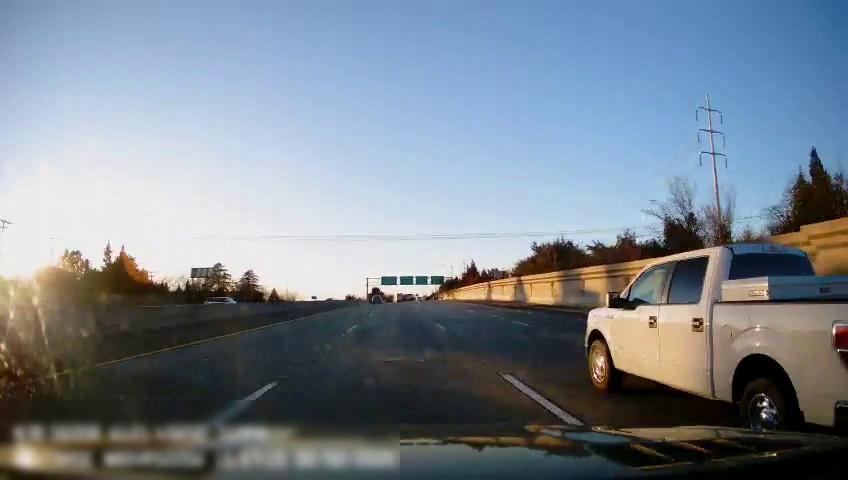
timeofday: Day
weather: Sunny
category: Drivable Space
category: Vehicles | Truck
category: Vehicles | Car
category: Vehicles | Car
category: Vehicles | Truck
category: Lanes | Alternate Lane
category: Lanes | Current Lane
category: Lanes | Current Lane
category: Lanes | Alternate Lane
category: Traffic | Signs
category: Traffic | Signs
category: Traffic | Lights
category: Traffic | Signs